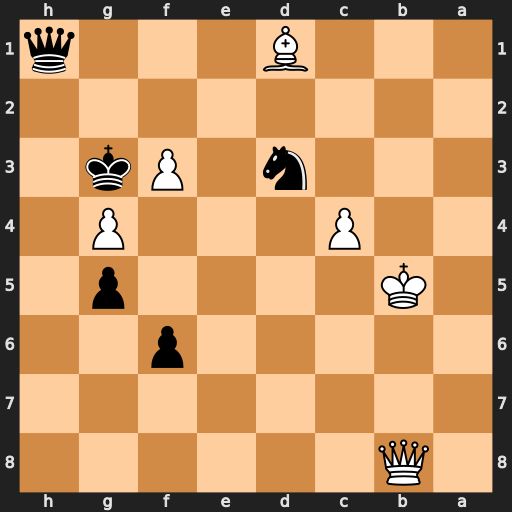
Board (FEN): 1Q6/8/5p2/1K4p1/2P3P1/3n1Pk1/8/3B3q
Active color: b
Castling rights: -
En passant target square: -
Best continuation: Kg2 Bc2 Qc1